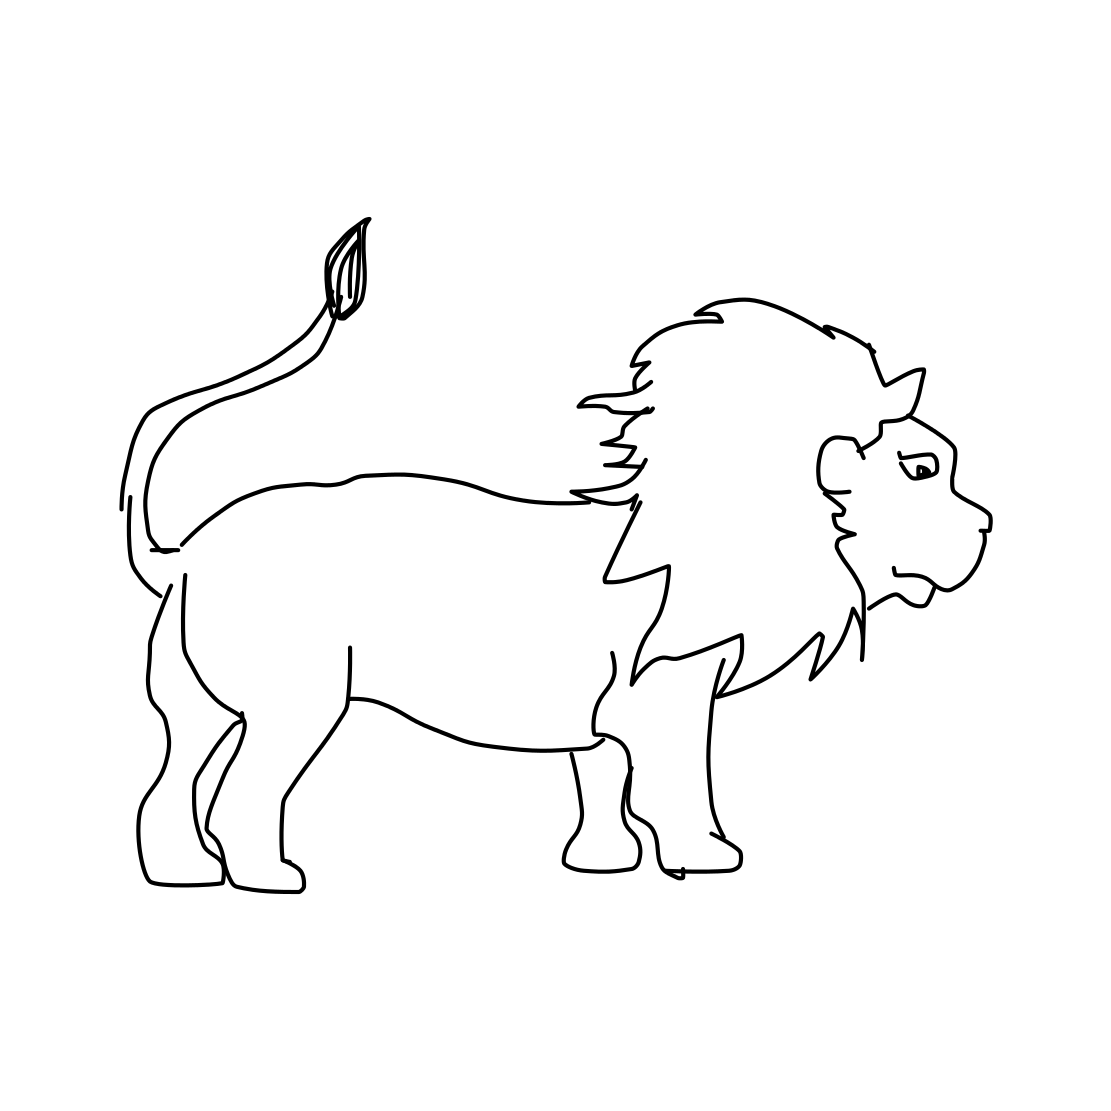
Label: lion